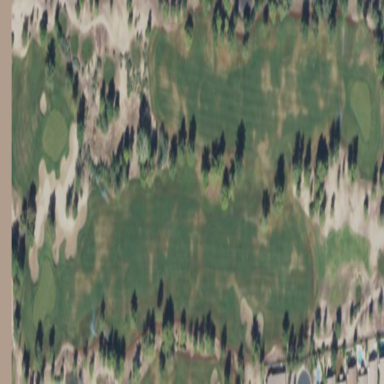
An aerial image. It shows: Rough area on grassy golf course.